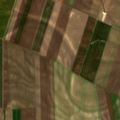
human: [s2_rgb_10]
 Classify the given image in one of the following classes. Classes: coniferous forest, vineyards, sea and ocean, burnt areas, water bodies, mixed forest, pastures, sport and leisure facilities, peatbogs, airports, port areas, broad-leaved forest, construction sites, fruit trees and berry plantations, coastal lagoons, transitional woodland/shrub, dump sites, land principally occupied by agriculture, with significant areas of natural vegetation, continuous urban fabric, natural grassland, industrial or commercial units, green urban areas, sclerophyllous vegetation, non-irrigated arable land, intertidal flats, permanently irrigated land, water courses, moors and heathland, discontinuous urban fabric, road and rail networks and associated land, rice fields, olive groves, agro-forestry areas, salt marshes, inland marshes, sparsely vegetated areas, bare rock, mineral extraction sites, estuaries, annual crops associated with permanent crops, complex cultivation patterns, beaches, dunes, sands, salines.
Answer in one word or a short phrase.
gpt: non-irrigated arable land